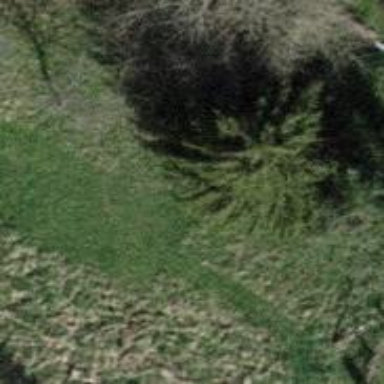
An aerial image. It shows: Evergreen needle-leaved tree.